Question: I'm interesting in algorithms to generate 'n' graduated colors between two given colors, that generate smooth transitions between each of them.
I tried letting static two channels, for example R and G, and incremental change B, but sometimes the difference between two colors are harder than the neighbors have.
I want to check different algorithms and analyze their weakness and strenghts.
---
I wrote this code and it seems logic, but the transitions between some colors are harder than between other (e.g.between 0 and 1 is harder than between 1 and 2):
'''
<?php
$c1 = array(128,175,27); // Color 1
$c2 = array(255,255,140); // Color 2
$nc = 5; // Number of colors to display.
$dc = array(($c2[0]-$c1[0])/($nc-1),($c2[1]-$c1[1])/($nc-1),($c2[2]-$c1[2])/($nc-1)); // Step between colors
for ($i=0;$i<$nc;$i++){
echo '<div style="width:200px;height:50px;background-color:rgb('.round($c1[0]+$dc[0]*$i).','.round($c1[1]+$dc[1]*$i).','.round($c1[2]+$dc[2]*$i).');">'.$i.'</div>'; // Output
}
?>
'''
Are there a better algorithm to do this?
---
I bring an example: In the code above I used '$c1=array(192,5,248);' and '$c2 = array(142,175,240);' and '$nc = 10;' and obtained this image:

The RGB values of 0,1,8 and 9 are:
- - - -
If you look there is a diference between neighbor colors of 6,19,1. But the visually transition between 0 and 1 is softer than the transition between 8 and 9. And for HSV is the same thing. It is something with some colors that do its transition harder or softer.
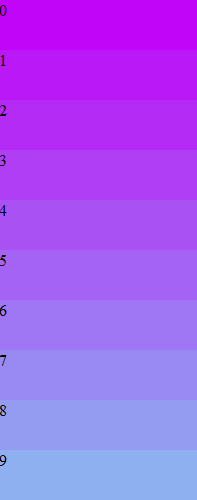
Answer: In the following image you can see the output of a piece of code I wrote to compare transitions between two colors using RGB and HSV splitting in equal size steps:

I found the transitions using HSV are afected by Hue and depend of the distance between colors. If you choose two colors with the same hue is interesting to see that HSV transitions are more clear than in RGB, because you are only playing with saturation and value (black) and no adding colors like in RGB.
'''
<?php
// Configuration.
$nc = 6; // Number of colors.
$w = 300; // Width of divs.
$a = 50; // Height of divs.
// Colors
/* In RGB */
$c1 = array(rand(0,255),rand(0,255),rand(0,255));
$c2 = array(rand(0,255),rand(0,255),rand(0,255));
//$c1 = array(128,175,27); // Color 1: Whit these colors is not change.
//$c2 = array(255,255,140); // Color 2: Whit these colors is not change.
// $c1 = array(0,0,0); // Color 1: White.
// $c2 = array(255,255,255); // Color 2: Black.
/* In HSV */
$h3 = array(rand(0,360),rand(0,100),rand(0,100));
$h4 = array(rand(0,360),rand(0,100),rand(0,100));
//$h3 = array(145,50,50); // Color 3: To see the influence of Hue.
//$h4 = array(145,0,100); // Color 4: To see the influence of Hue.
// HTML
$html .= '<div style="margin:auto;width:'.($w*2).'px;">';
// RGB to RGB split
$c = graduateRGB($c1,$c2,$nc);
$html .= customHTML($w,$a,$c,'RGB->RGBs');
// RGB to HSV split
$h1 = RGBtoHSV($c1);
$h2 = RGBtoHSV($c2);
$h = graduateHSV($h1,$h2,$nc);
$html .= customHTML($w,$a,$h,'RGB->HSVs');
// HSV to HSV split
$h = graduateHSV($h3,$h4,$nc);
$html .= customHTML($w,$a,$h,'HSV->HSVs');
// HSV to RGB split
$c3 = HSVtoRGB($h3);
$c4 = HSVtoRGB($h4);
$c = graduateRGB($c3,$c4,$nc);
$html .= customHTML($w,$a,$c,'HSV->RGBs');
// Output
$html .= '</div>';
echo $html;
/* FUNCIONES DE GRADUACION */
// Dados dos colores RGB (0-255,0-255,0-255) y un numero de colores deseados, regresa un array con todos los colores de la gradacion.
function graduateRGB($c1,$c2,$nc){
$c = array();
$dc = array(($c2[0]-$c1[0])/($nc-1),($c2[1]-$c1[1])/($nc-1),($c2[2]-$c1[2])/($nc-1));
for ($i=0;$i<$nc;$i++){
$c[$i][0]= round($c1[0]+$dc[0]*$i);
$c[$i][1]= round($c1[1]+$dc[1]*$i);
$c[$i][2]= round($c1[2]+$dc[2]*$i);
}
return $c;
}
// Dados dos colores HSV (0-360,0-100,0-100) y un numero de colores deseados, regresa un array con todos los colores de la gradacion en RGB. (Hay un detalle con esta funcion y es que la transicion se podria hacer por el lado contrario del circulo cromatico)
function graduateHSV($h1,$h2,$nc){
$h = array();
$dh = array(($h2[0]-$h1[0])/($nc-1),($h2[1]-$h1[1])/($nc-1),($h2[2]-$h1[2])/($nc-1));
for ($i=0;$i<$nc;$i++){
$h[$i][0]= $h1[0]+$dh[0]*$i;
$h[$i][1]= $h1[1]+$dh[1]*$i;
$h[$i][2]= $h1[2]+$dh[2]*$i;
$h[$i] = HSVtoRGB($h[$i]);
}
return $h;
}
/* FUNCIONES DE CONVERSION. */
// Convierte a HSV (0-360,0-100,0-100) colores en RGB (0-255,0-255,0-255).
function RGBtoHSV(array $rgb) {
$f = 0.<PHONE>; // Factor de correccion para evitar la division por cero.
list($R,$G,$B) = $rgb;
$R = $R==0?$f:$R/255;
$G = $G==0?$f:$G/255;
$B = $B==0?$f:$B/255;
$V = max($R,$G,$B);
$X = min($R,$G,$B);
$S = ($V-$X)/$V;
$V_X = $V-$X==0?$f:$V-$X;
$r = ($V-$R)/($V_X);
$g = ($V-$G)/($V_X);
$b = ($V-$B)/($V_X);
if ($R == $V)
$H = $G==$X?(5+$b):(1-$g);
elseif ($G == $V)
$H = $B==$X?(1+$r):(3-$b);
else
$H = $R==$X?(3+$g):(5-$r);
$H /= 6;
$H = round($H*360);
$S = round($S*100);
$V = round($V*100);
return array($H, $S, $V);
}
// Convierte a RGB (0-255,0-255,0-255) colores en HSV (0-360,0-100,0-100).
function HSVtoRGB(array $hsv) {
list($H,$S,$V) = $hsv;
$H = $H/360;
$S = $S/100;
$V = $V/100;
//1
$H *= 6;
//2
$I = floor($H);
$F = $H - $I;
//3
$M = $V * (1 - $S);
$N = $V * (1 - $S * $F);
$K = $V * (1 - $S * (1 - $F));
//4
switch ($I) {
case 0:
list($R,$G,$B) = array($V,$K,$M);
break;
case 1:
list($R,$G,$B) = array($N,$V,$M);
break;
case 2:
list($R,$G,$B) = array($M,$V,$K);
break;
case 3:
list($R,$G,$B) = array($M,$N,$V);
break;
case 4:
list($R,$G,$B) = array($K,$M,$V);
break;
case 5:
case 6: //for when $H=1 is given
list($R,$G,$B) = array($V,$M,$N);
break;
}
$R = round($R*255);
$G = round($G*255);
$B = round($B*255);
return array($R, $G, $B);
}
// Funcion con un HTML de muestra para la visualizacion de colores, podria ser cualquier otro.
function customHTML($w,$a,$c,$header){
$html = '<div style="float:left;text-align:center;"><h2>'.$header.'</h2>';
foreach ($c as $color){
$html .= '<div style="width:'.$w.'px;height:'.$a.'px;background-color:rgb('.$color[0].','.$color[1].','.$color[2].');">RGB '.$color[0].','.$color[1].','.$color[2].'</div>';
}
$html .= '</div>';
return $html;
}
?>
'''